Aerial crown-view tile of a tropical tree (Barro Colorado Island, Panama), acquired 20250915:
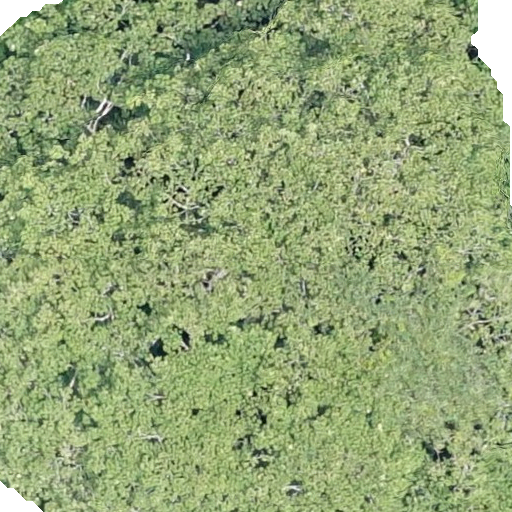
Species: Sterculia apetala
GBIF accepted scientific name: Sterculia apetala
Crown area: 505.838 m²